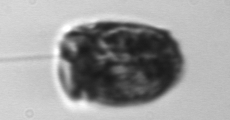
Label: Dinophysis_acuminata